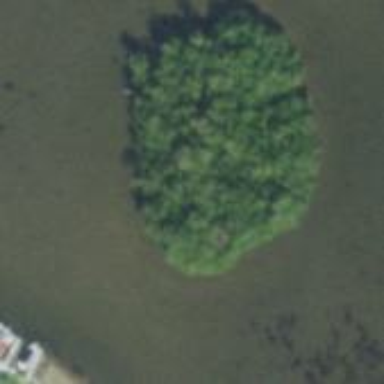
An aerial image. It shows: Image showing island.